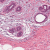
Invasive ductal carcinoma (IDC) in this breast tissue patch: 0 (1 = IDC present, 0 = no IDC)